Question: I need to select the rows that contain keywords from multiple columns instead of one column such as:
'''
"SELECT * From UserTable WHERE Name='" + name + "'" + " OR FullName='" + name + "'""
'''
I want to select whichever row from MULTIPLE COLUMNS that contains the variable 'name'. However the above query doesn't work. What are the changes that should be done?
If Name contains the value or if FullName contains the value or even if both contains the value, I would liek to get those rows :) The current query gives me an exception:
'''
Incorrect syntax near the keyword 'FullName'.
'''
'''
SqlConnection cnn = new SqlConnection(conString);
SqlCommand cmd = new SqlCommand("Select * from TheHive WHERE Variable=@variable or Group like @group", cnn);
cmd.Parameters.Add("@Variable", SqlDbType.VarChar).Value = "wef";
cmd.Parameters.Add("@Group", SqlDbType.VarChar).Value = "wef" + "%";
cnn.Open();
SqlDataReader rdr = cmd.ExecuteReader();
while (rdr.Read())
{
OpalData data = new OpalData();
data.ID = Convert.ToInt32(rdr["id"]);
data.CodeLine = rdr["CodeLine"].ToString();
data.Variable = rdr["Variable"].ToString();
data.Group = rdr["Group"].ToString();
data.Action = rdr["Action"].ToString();
data.Number = rdr["Number"].ToString();
knowledge.Add(data);
}
'''
And its Microsoft Azure table being:

I still get the same error.
Where I'm just trying to find all the rows that has the string 'wef' and expect the output as all the rows since all rows contain 'wef' in at least one of their columns.
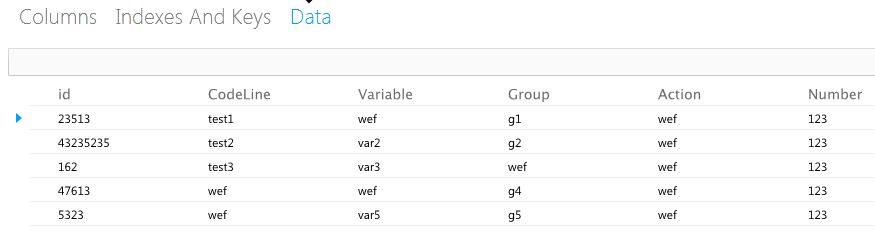
Answer: I am going to assume that you have a situation where Name is a first name like Joe and FullName is like Joe Smith and you want to find either a first name of Joe or a FullName that contains Joe. So it should be:
'''
"SELECT * From UsersTable WHERE Name='" + name + "' OR FullName like '" + name + "%'";
'''
Ok this is working for me:
'''
SqlCommand cmd;
SqlDataReader dr;
string ConnectionString = ConfigurationManager.AppSettings["ConnectionString"];
string name = "Joe";
SqlConnection cnn = new SqlConnection(ConnectionString);
cmd = new SqlCommand("Select * from t_Users WHERE Name=@name or FullName like @fullname", cnn);
cmd.Parameters.Add("@name", SqlDbType.VarChar).Value = name;
cmd.Parameters.Add("@fullname", SqlDbType.VarChar).Value = name + "%";
cnn.Open();
dr = cmd.ExecuteReader();
while (dr.Read())
{
}
'''